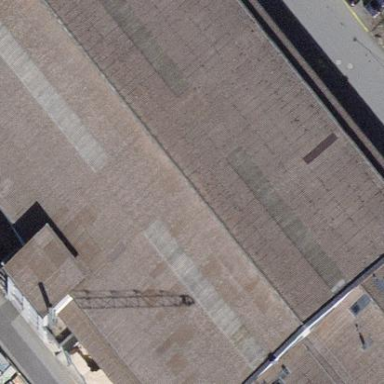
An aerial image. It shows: Manufacturing building.